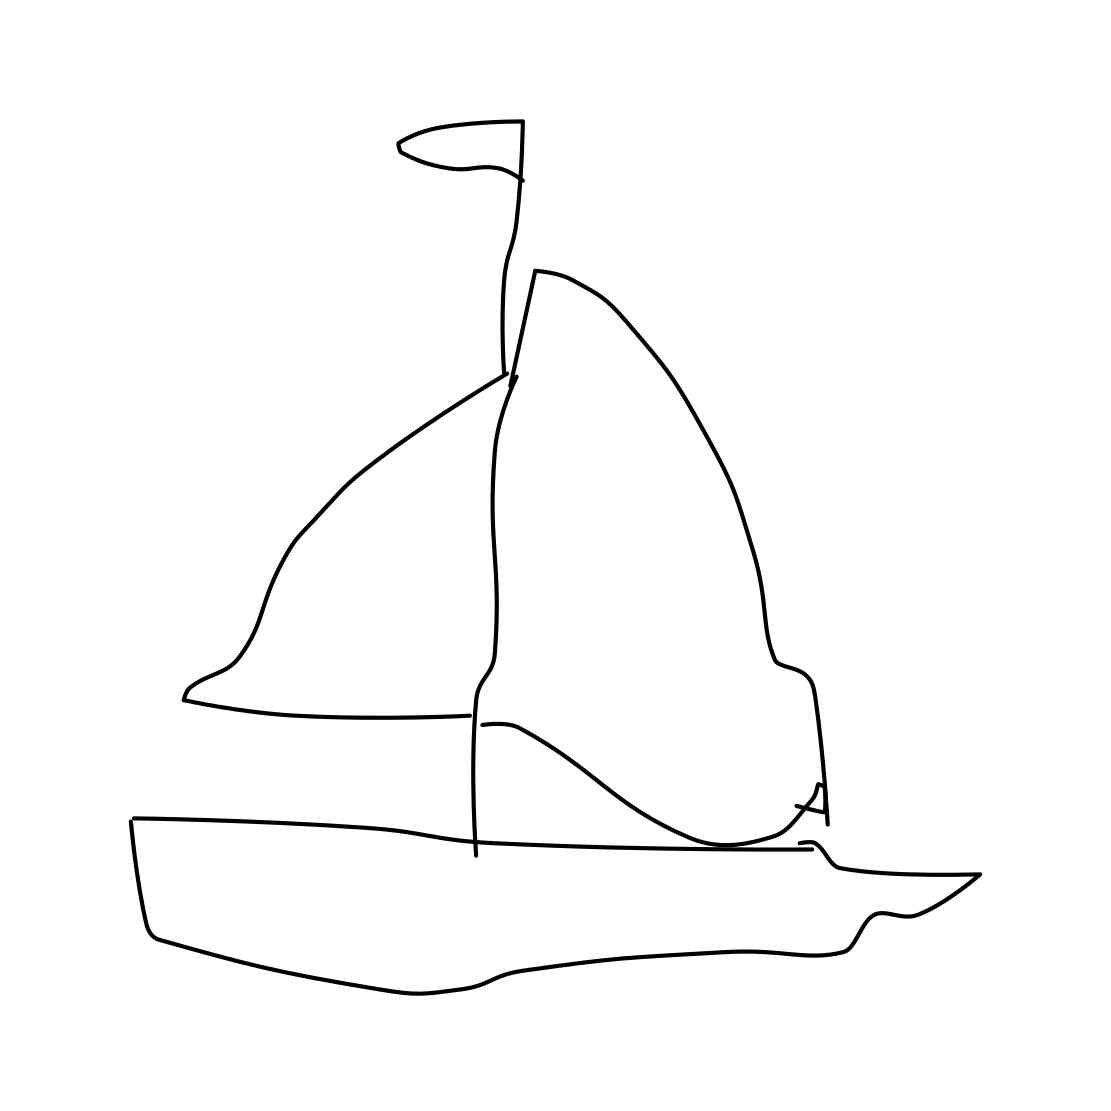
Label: sailboat